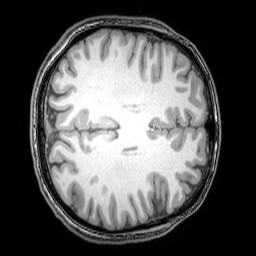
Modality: T1w
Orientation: axial
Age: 26
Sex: male
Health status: healthy
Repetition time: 0.081 s
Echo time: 0.037 s